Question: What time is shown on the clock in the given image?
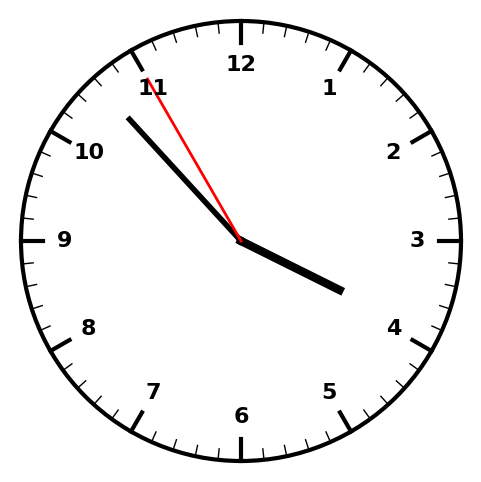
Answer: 03:52:55